Field crop: maize
Growth stage: 1
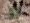
Species: atriplex